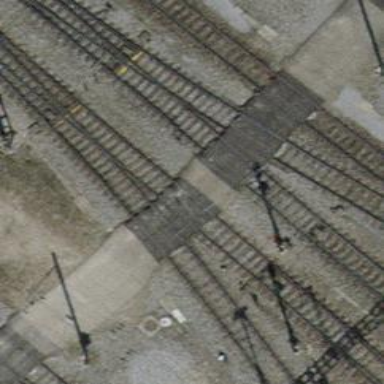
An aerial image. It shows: Level crossing along the railway.